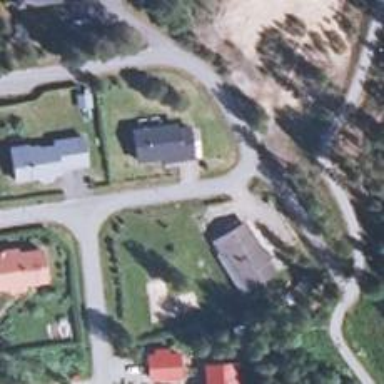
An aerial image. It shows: Living street.